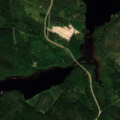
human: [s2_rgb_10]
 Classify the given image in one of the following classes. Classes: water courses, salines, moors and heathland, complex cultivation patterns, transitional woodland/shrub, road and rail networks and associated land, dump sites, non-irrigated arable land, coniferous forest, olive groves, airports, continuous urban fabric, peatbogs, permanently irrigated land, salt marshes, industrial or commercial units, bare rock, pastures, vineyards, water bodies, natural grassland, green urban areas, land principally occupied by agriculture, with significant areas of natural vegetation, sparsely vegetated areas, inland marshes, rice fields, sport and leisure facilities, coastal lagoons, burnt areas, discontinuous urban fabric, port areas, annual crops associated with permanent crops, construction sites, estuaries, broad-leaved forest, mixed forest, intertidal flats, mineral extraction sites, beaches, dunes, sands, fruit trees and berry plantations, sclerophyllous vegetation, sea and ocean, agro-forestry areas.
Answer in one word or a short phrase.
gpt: coniferous forest, mixed forest, transitional woodland/shrub, water bodies